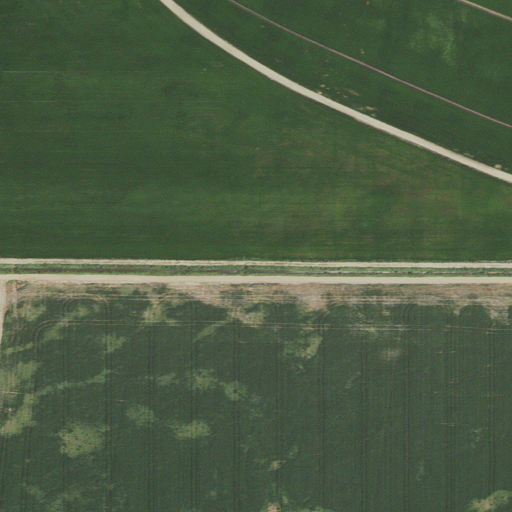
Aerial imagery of plain(s) in Arkansas named Oak Donnick Floodway containing only cultivated crops